Question: So I have 2 tables in my database, they are 'workouts' and 'exercises'. Workouts contains a row called exercises which is a comma-separated list of exercise IDs - from the 'exercises' table e.g. '1,2,3'.
My question is, can I write a single query to allow me to select a row from the workouts table, say one with an id of 1, and have MySQL fetch each of the exercises from the list in that row, returning them within the 'workout' row?
At the moment I'm using PHP to select the workout row, and then making individual requests for each of the exercises, resulting in serious inefficiency.
I took a look at <URL> function, but I'm not sure that's what I'm after.
Here are the 2 tables:

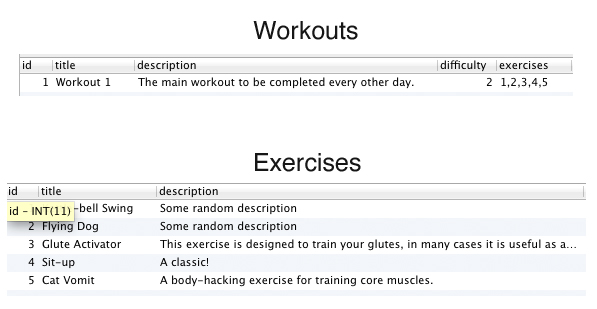
Answer: IMO, the best approach is to redesign your schema to have a cross-reference table called 'exercises_workouts' (or something similar). Remove the CSV field.
Here's page that goes into more detail on implementing a many-to-many relationship:
<URL>
Note: The linked page uses the mysql_* functions, but the general explanation of the approach stands. You'll want to look into <URL> for database access.